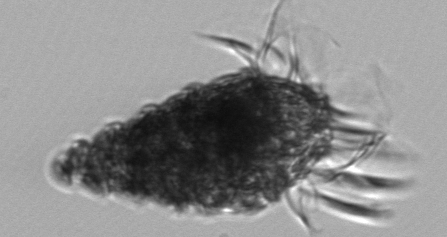
Label: Laboea_strobila